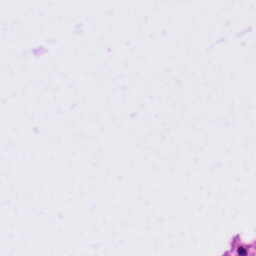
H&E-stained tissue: Tonsil